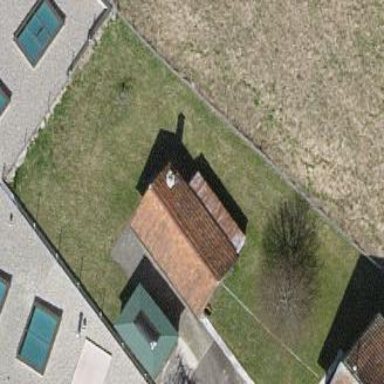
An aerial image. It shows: Simple and straightforward house.